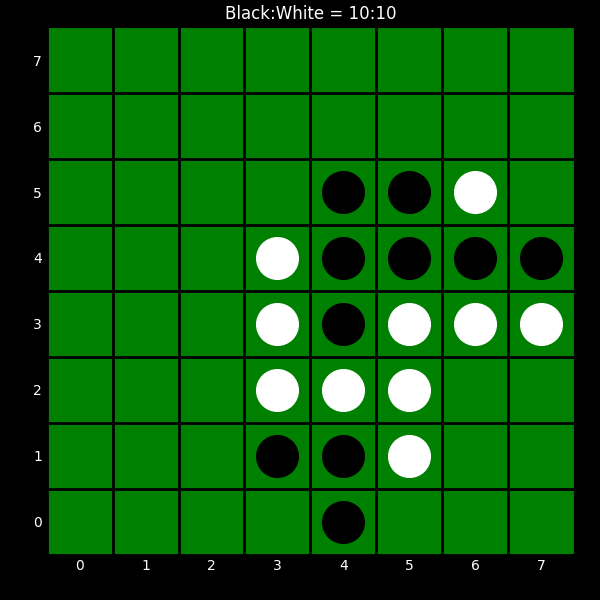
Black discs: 10
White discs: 10